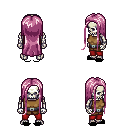
a pixel art fantasy rpg character, male body template, skeleton, leather chest armor, red pants, pink extra-long hairstyle, black slippers, four views (front, back, left, right), 2x2 character sprite sheet, small pixel art, hard edges, no anti-aliasing